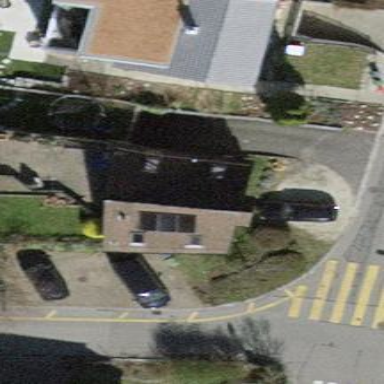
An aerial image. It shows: Semidetached house.